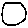
Label: circle